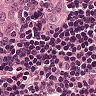
Metastatic tissue present: yes